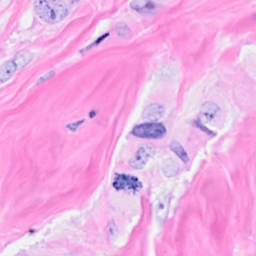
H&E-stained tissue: Breast